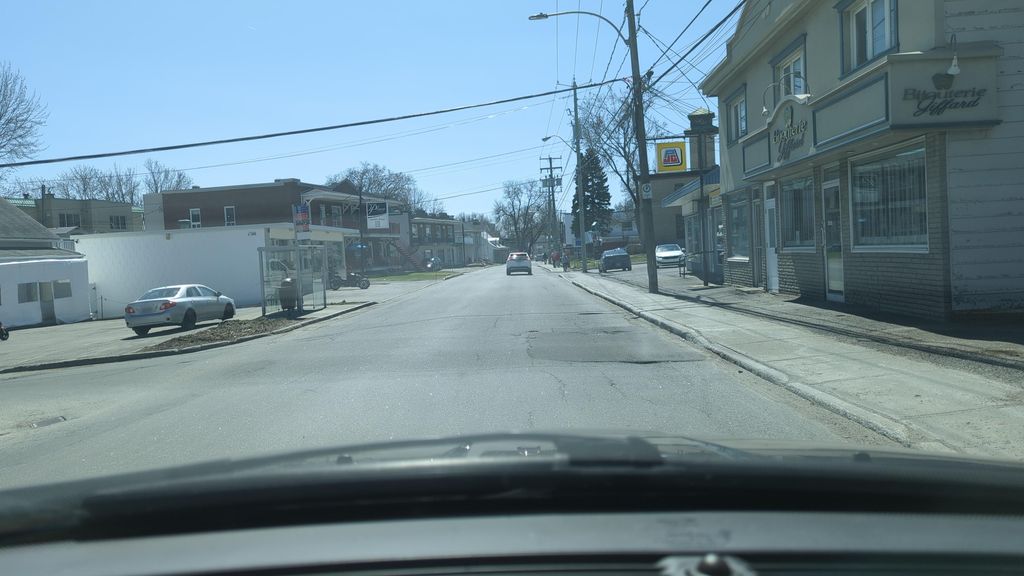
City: quebec_city